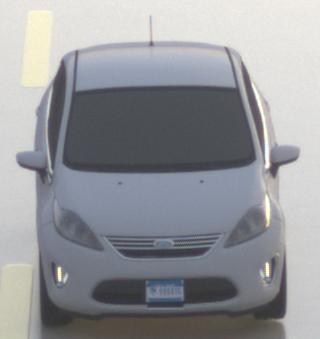
Make: Ford
Model: Fiesta
Detailed model: ’09 Sedan (seventh series)
Model produced from: 2010
Model produced until: 2017
Doors: 4
Color: white
Road condition: wet road
Daytime: sunrise or sunset
Contrast: low contrast